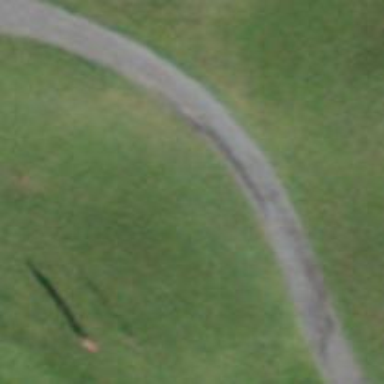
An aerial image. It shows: Designated golf cart path parallel to service road with grade2 tracktype.